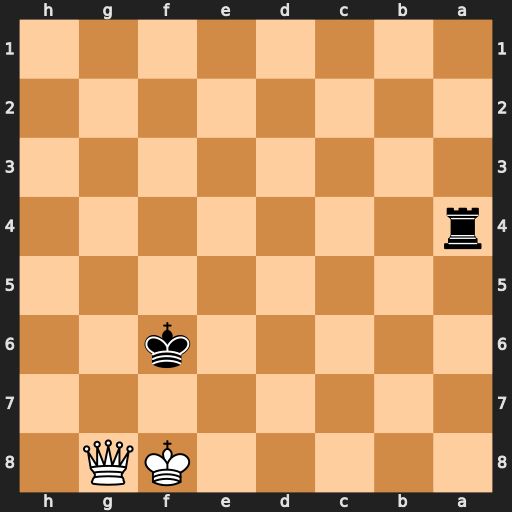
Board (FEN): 5KQ1/8/5k2/8/r7/8/8/8
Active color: b
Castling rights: -
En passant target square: -
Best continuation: Ra8#